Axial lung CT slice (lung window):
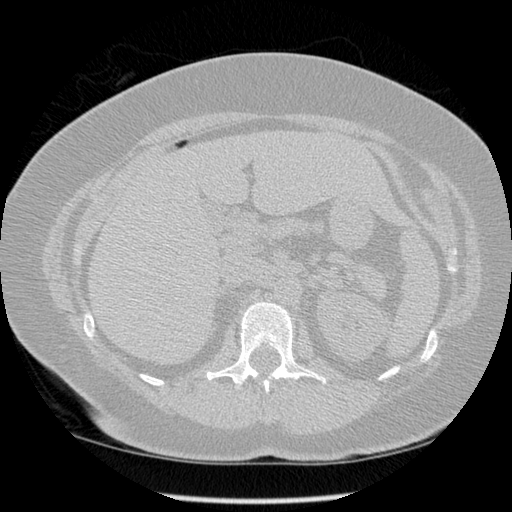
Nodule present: no